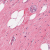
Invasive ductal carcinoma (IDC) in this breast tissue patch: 0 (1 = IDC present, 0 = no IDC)